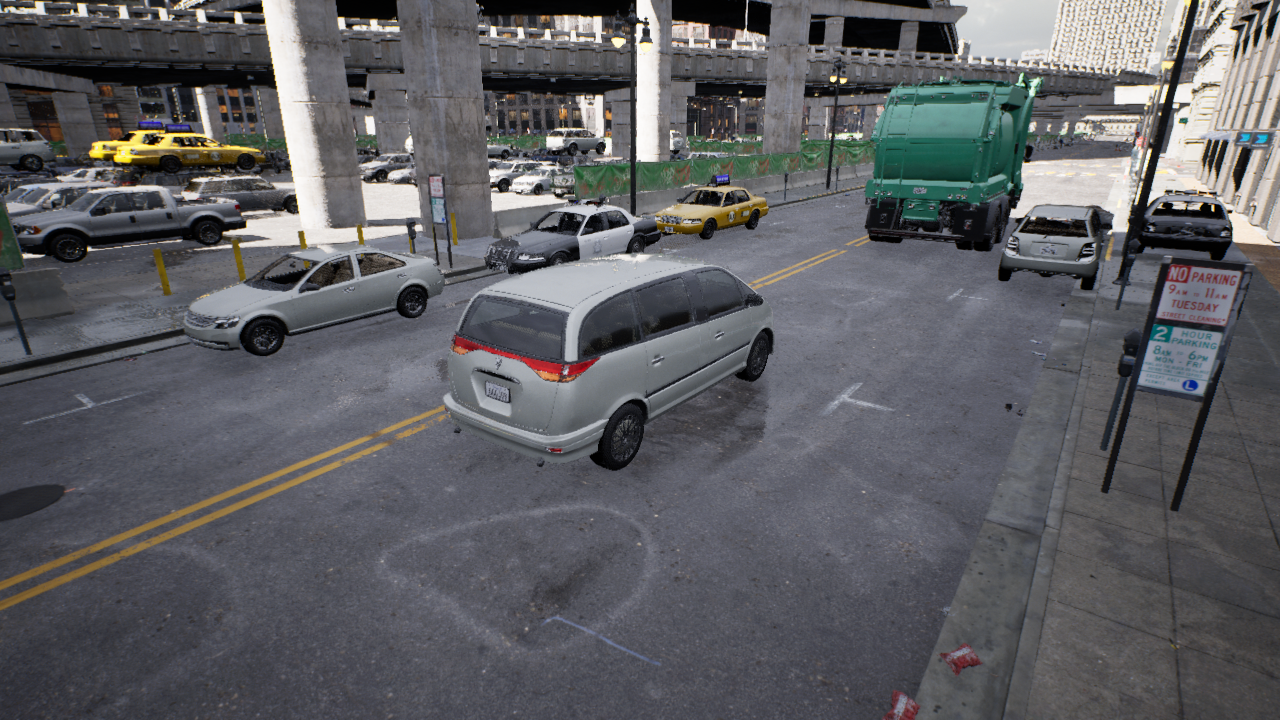
Venue: downtown
Lighting: clear day
Vehicle rig: minivan